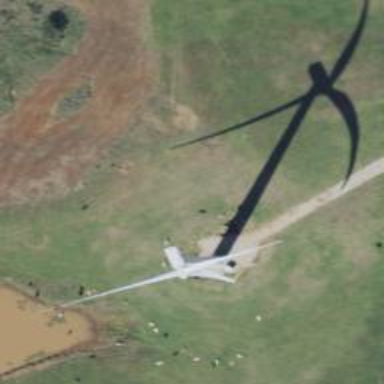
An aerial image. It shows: Wind generator in the form of horizontal axis wind turbine.